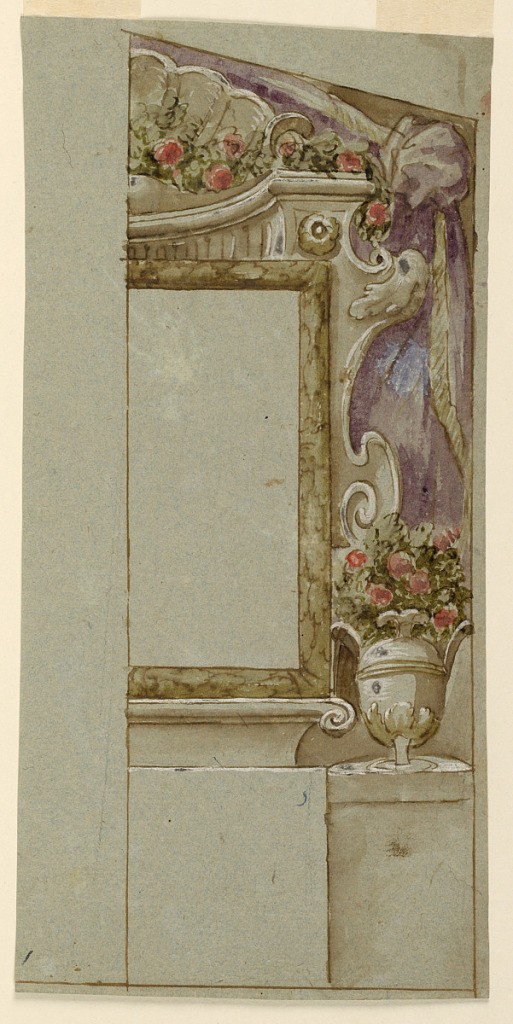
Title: Project for the Painted Background of an Altar
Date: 1750–1800
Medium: Black chalk, pen and ink, brush and various water and gouache colors. White heightening on gray rough paper.
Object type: Drawing
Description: Right half of project shown. The mensa is outlined and a frame rising from a ledge is intended to contain a painting. The frame sits in front of a niche, with a scrollwork edge and shell with a rose garland on top. A flower vase on a short column stands beside the mensa and a manteling forms the rear.